Question: I'm working on an app that displays various feeds using ASIHTTPRequest. The user can add new sources to the app that are stored in an SQLite database. Currently I give the feeds to the app in the viewDidLoad method of my FeedsViewController but i want to be able to retrieve the data that contains the link for the source and store it in an array to use it.
Currently the app looks like and below the current code:

'''
- (void)viewDidLoad
{
[super viewDidLoad];
self.title =@"Lajmet";
self.navigationController.navigationBar.tintColor = [UIColor blackColor];
//self.tabBarController.tabBar.tintColor = [UIColor blackColor];
self.allEntries = [NSMutableArray array];
self.queue = [[NSOperationQueue alloc] init];
self.feeds = [NSMutableArray arrayWithObjects:@"http://pcworld.al/feed",@"http://geek.com/feed", @"http://feeds.feedburner.com/Mobilecrunch",@"http://zeri.info/rss/rss-5.xml",
nil];
[self.tableView reloadData];
[self refresh];
}
'''
My view that contains the function (AddSourcesViewController) to add and delete new sources looks like <URL> and here the code:
'''
- (void)viewDidLoad
{
[super viewDidLoad];
arrayOfSource = [[NSMutableArray alloc]init];
[[self myTableView]setDelegate:self];
[[self myTableView]setDataSource:self];
[self createOrOpenDB];
// Display sources in table view
sqlite3_stmt *statement;
if (sqlite3_open([dbPathString UTF8String], &sourceDB)==SQLITE_OK) {
[arrayOfSource removeAllObjects];
NSString *querySql = [NSString stringWithFormat:@"SELECT * FROM SOURCES"];
const char* query_sql = [querySql UTF8String];
if (sqlite3_prepare(sourceDB, query_sql, -1, &statement, NULL)==SQLITE_OK) {
while (sqlite3_step(statement)==SQLITE_ROW) {
NSString *name = [[NSString alloc]initWithUTF8String:(const char *)sqlite3_column_text(statement, 1)];
NSString *link = [[NSString alloc]initWithUTF8String:(const char *)sqlite3_column_text(statement, 2)];
NSString *category = [[NSString alloc]initWithUTF8String:(const char *)sqlite3_column_text(statement, 3)];
SourceDB *source = [[SourceDB alloc]init];
[source setName:name];
[source setLink:link];
[source setCategory:category];
[arrayOfSource addObject:source];
}
}
}
[[self myTableView]reloadData];
}
- (void)createOrOpenDB
{
NSArray *path = NSSearchPathForDirectoriesInDomains(NSDocumentDirectory, NSUserDomainMask, YES);
NSString *docPath = [path objectAtIndex:0];
dbPathString = [docPath stringByAppendingPathComponent:@"sources.db"];
char *error;
NSFileManager *fileManager = [NSFileManager defaultManager];
if (![fileManager fileExistsAtPath:dbPathString]) {
const char *dbPath = [dbPathString UTF8String];
//creat db here
if (sqlite3_open(dbPath, &sourceDB)==SQLITE_OK) {
const char *sql_stmt = "CREATE TABLE IF NOT EXISTS SOURCES (ID INTEGER PRIMARY KEY AUTOINCREMENT, NAME TEXT, LINK TEXT, CATEGORY TEXT)";
sqlite3_exec(sourceDB, sql_stmt, NULL, NULL, &error);
sqlite3_close(sourceDB);
}
}
}
- (IBAction)addSourceButton:(id)sender
{
char *error;
if (sqlite3_open([dbPathString UTF8String], &sourceDB)==SQLITE_OK) {
NSString *inserStmt = [NSString stringWithFormat:@"INSERT INTO SOURCES(NAME,LINK,CATEGORY) values ('%s', '%s','%s')",[self.nameField.text UTF8String], [self.linkField.text UTF8String],[self.categoryField.text UTF8String]];
const char *insert_stmt = [inserStmt UTF8String];
if (sqlite3_exec(sourceDB, insert_stmt, NULL, NULL, &error)==SQLITE_OK) {
NSLog(@"Source added");
SourceDB *source = [[SourceDB alloc]init];
[source setName:self.nameField.text];
[source setLink:self.linkField.text];
[source setCategory:self.categoryField.text];
[arrayOfSource addObject:source];
}
sqlite3_close(sourceDB);
}
}
- (IBAction)deleteSourceButton:(id)sender
{
[[self myTableView]setEditing:!self.myTableView.editing animated:YES];
}
-(void)tableView:(UITableView *)tableView commitEditingStyle:(UITableViewCellEditingStyle)editingStyle forRowAtIndexPath:(NSIndexPath *)indexPath
{
if (editingStyle == UITableViewCellEditingStyleDelete) {
SourceDB *s = [arrayOfSource objectAtIndex:indexPath.row];
[self deleteData:[NSString stringWithFormat:@"Delete from sources where name is '%s'", [s.name UTF8String]]];
[arrayOfSource removeObjectAtIndex:indexPath.row];
[tableView deleteRowsAtIndexPaths:[NSArray arrayWithObject:indexPath] withRowAnimation:UITableViewRowAnimationFade];
}
}
-(void)deleteData:(NSString *)deleteQuery
{
char *error;
if (sqlite3_exec(sourceDB, [deleteQuery UTF8String], NULL, NULL, &error)==SQLITE_OK) {
NSLog(@"Source deleted");
}
}
- (IBAction)showSourceButton:(id)sender
{
sqlite3_stmt *statement;
if (sqlite3_open([dbPathString UTF8String], &sourceDB)==SQLITE_OK) {
[arrayOfSource removeAllObjects];
NSString *querySql = [NSString stringWithFormat:@"SELECT * FROM SOURCES"];
const char* query_sql = [querySql UTF8String];
if (sqlite3_prepare(sourceDB, query_sql, -1, &statement, NULL)==SQLITE_OK) {
while (sqlite3_step(statement)==SQLITE_ROW) {
NSString *name = [[NSString alloc]initWithUTF8String:(const char *)sqlite3_column_text(statement, 1)];
NSString *link = [[NSString alloc]initWithUTF8String:(const char *)sqlite3_column_text(statement, 2)];
NSString *category = [[NSString alloc]initWithUTF8String:(const char *)sqlite3_column_text(statement, 3)];
SourceDB *source = [[SourceDB alloc]init];
[source setName:name];
[source setLink:link];
[source setCategory:category];
[arrayOfSource addObject:source];
}
}
}
[[self myTableView]reloadData];
}
'''
Now i created a method in my FeedsViewConrtoller:
'''
-(void)ReadData
{
[self createOrOpenDB];
feedsArray = [[NSMutableArray alloc] init];
const char *dbPath = [dbPathString UTF8String];
if (sqlite3_open(dbPath, &sourceDB)==SQLITE_OK)
{
const char *sqlstmt = "SELECT LINK FROM SOURCES";
sqlite3_stmt *completedstmt;
if (sqlite3_prepare_v2(sourceDB, sqlstmt, -1, &completedstmt, NULL)==SQLITE_OK)
{
while(sqlite3_step(completedstmt)==SQLITE_ROW)
{
NSString *link = [[NSString alloc]initWithUTF8String:(const char *)sqlite3_column_text(completedstmt, 2)];
SourceDB *source = [[SourceDB alloc]init];
[source setLink:link];
[feedsArray addObject:link];
}
}
}
}
'''
And when i change
'''
self.feeds = [NSMutableArray arrayWithObjects:@"http://pcworld.al/feed",@"http://geek.com/feed", @"http://feeds.feedburner.com/Mobilecrunch",@"http://zeri.info/rss/rss-5.xml",
nil];
'''
to:
'''
self.feeds = [NSMutableArray arrayWithArray:feedsArray];
'''
i get the following error:
2013-08-14 15:03:55.328 ShqipCom[3128:c07] (null)
What am i doing wrong here?
Thanks a lot!
Granit
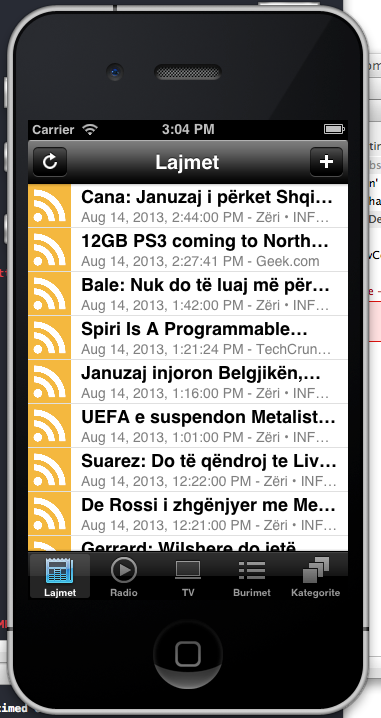
Answer: In 'ReadData', you're returning one column, but then retrieving the third column with:
'''
NSString *link = [[NSString alloc]initWithUTF8String:(const char *)sqlite3_column_text(completedstmt, 2)];
'''
That should be:
'''
NSString *link = [[NSString alloc]initWithUTF8String:(const char *)sqlite3_column_text(completedstmt, 0)];
'''
A couple of other thoughts:
1. Part of the reason it's hard for us to answer this is that you aren't reporting SQLite errors. I'd suggest logging when a SQLite test failed, e.g.: if (sqlite3_prepare_v2(sourceDB, sqlstmt, -1, &completedstmt, NULL)==SQLITE_OK
{
while(sqlite3_step(completedstmt)==SQLITE_ROW)
{
NSString *link = [[NSString alloc]initWithUTF8String:(const char *)sqlite3_column_text(completedstmt, 2)];
SourceDB *source = [[SourceDB alloc]init];
[source setLink:link];
[feedsArray addObject:link];
}
}
whereas you might want something like: if (sqlite3_prepare_v2(sourceDB, sqlstmt, -1, &completedstmt, NULL)!=SQLITE_OK
{
NSLog(@"%s: prepare error: %s", __FUNCTION__, sqlite3_errmsg(sourceDB));
return;
}
int rc;
while ((rc = sqlite3_step(completedstmt)) == SQLITE_ROW)
{
NSString *link = [[NSString alloc]initWithUTF8String:(const char *)sqlite3_column_text(completedstmt, 2)];
SourceDB *source = [[SourceDB alloc]init];
[source setLink:link];
[feedsArray addObject:link];
}
if (rc != SQLITE_DONE)
{
NSLog(@"%s: step error: %s", __FUNCTION__, sqlite3_errmsg(sourceDB));
return;
}
You really should be checking the result of every SQLite call, and reporting an error message if not successful. Otherwise you're flying blind.
2. On your INSERT statement, are you 100% sure that those three fields will never have an apostrophe in them? (Also, if the user is entering any of this data, you have to be concerned about SQL injection attacks.) Generally you'd use ? placeholders in your SQL, you'd prepare the SQL with sqlite3_prepare_v2, and then use sqlite3_bind_text to bind text values to those placeholders, and then you'd sqlite3_step and confirm a return value of SQLITE_DONE.
Note, checking each and every 'sqlite3_xxx' function call return result and doing all of the necessary 'sqlite3_bind_xxx' calls is a little cumbersome. In your next project, if you want to streamline your SQLite code, you might want to consider using <URL>.